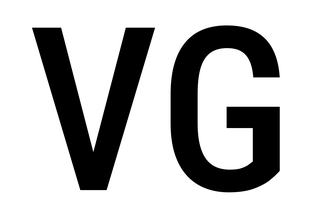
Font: Roboto_Condensed_Medium